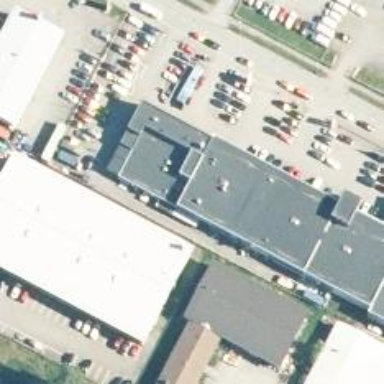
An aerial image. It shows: Car rental facility.